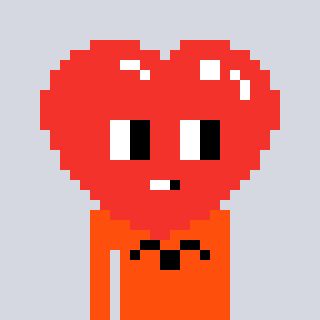
a pixel art character with square red glasses, a heart-shaped head and a orange-colored body on a cool background